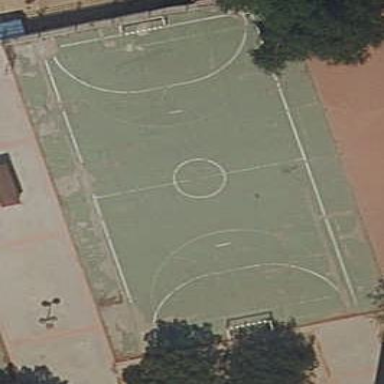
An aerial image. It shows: Futsal pitch for leisure and sports activities.